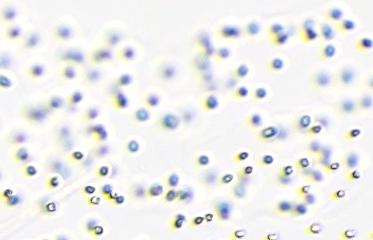
Label: Phaeocystis